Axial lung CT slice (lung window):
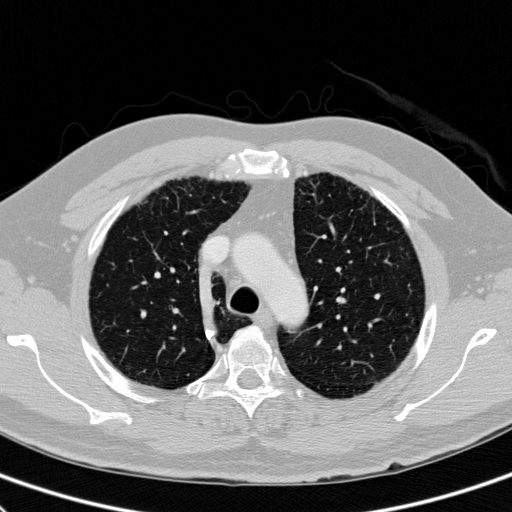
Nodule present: no